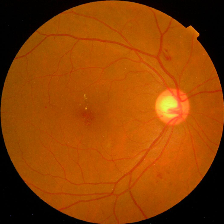
Diabetic retinopathy grade: No DR